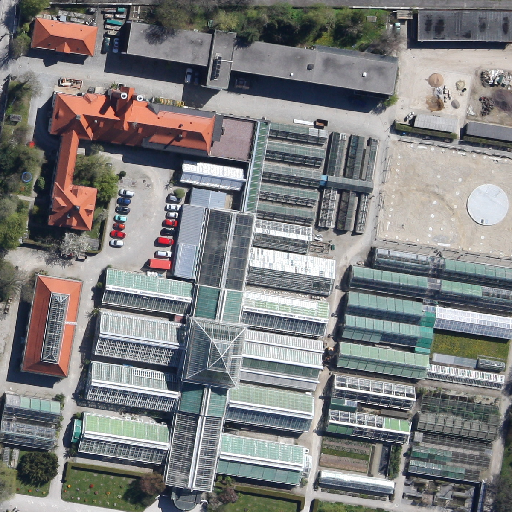
Referring expression: van in the parking area